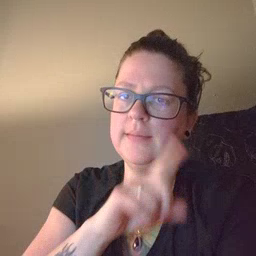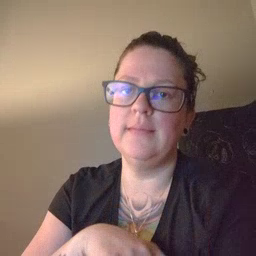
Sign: eye